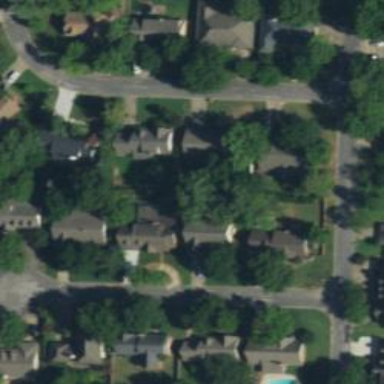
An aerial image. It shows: Neighborhood.